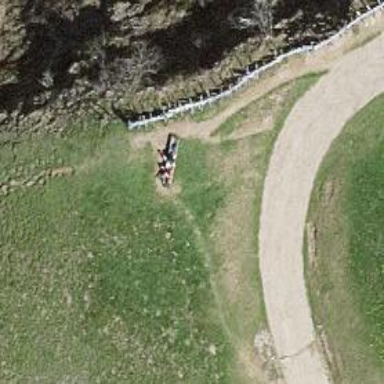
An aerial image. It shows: Brown bench in the vicinity.